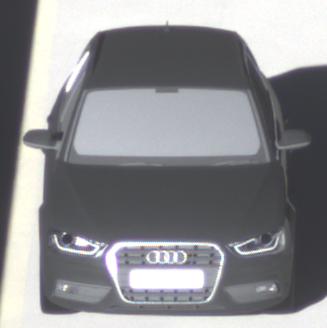
Make: Audi
Model: A4 Avant 1.8 TFSI
Detailed model: A4 (B8) Avant
Model produced from: 2012/02
Model produced until: 2015/04
Doors: 5
Color: black
Road condition: dry road
Daytime: sunrise or sunset
Contrast: high contrast